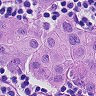
Metastatic tissue present: yes